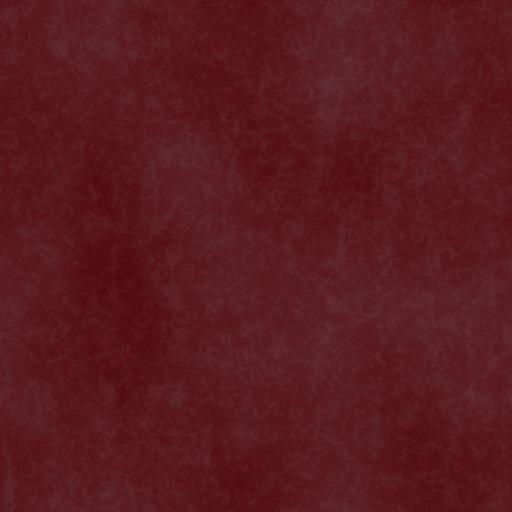
Tags: leather red smooth